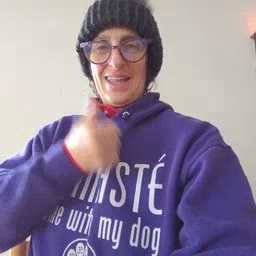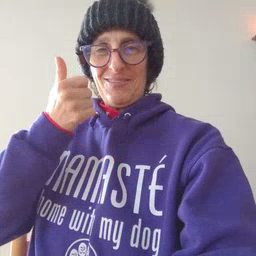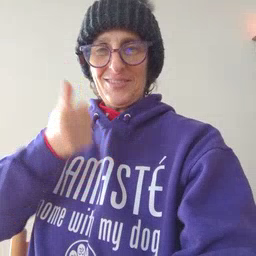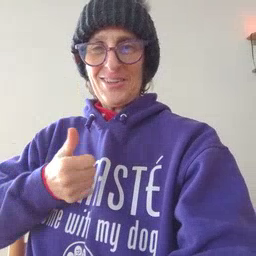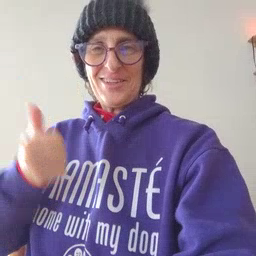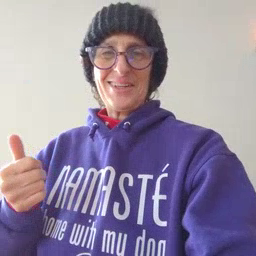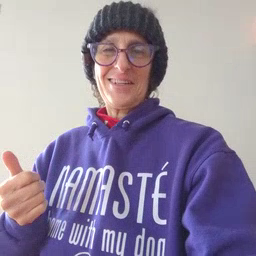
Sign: every